Question: i'm working with laravel and ajax to make an autocomplete search. I'm using Jquery UI to show the results.
'''
<link rel="stylesheet"href="//codeorigin.jquery.com/ui/1.10.2/themes/smoothness/jquery-ui.css" />
<script src="//ajax.googleapis.com/ajax/libs/jquery/1.10.2/jquery.min.js"></script>
<script src="//codeorigin.jquery.com/ui/1.10.2/jquery-ui.min.js"></script>
<script type="text/javascript">
$(document).ready(function(){
$("#busqueda").autocomplete({
source: function (request, response) {
$.ajax({
url: "{{URL('ajax/getBooksAutocomplete')}}",
data: {
busqueda: this.term
},
success: function (data) {
response( $.map( data, function( item ) {
return {label: item.title, value: item.url};
}));
},
});
},
});
});
</script>
<script type="text/javascript">
$("#busqueda2").autocomplete({
select: function (event, ui) {
$('#busqueda2').val(ui.item.title);
$('#busqueda').val(ui.item.title);
}
});
</script>
'''
The autocomplete it's working:

but when I choose one options I'd like to redirect to the url of the option. The url: item.url
I think the result options have to be something like this:
'''
<div><a href="'+ item.url +'">'+item.title+'</a></div>
'''
?How can I do that?
Edit1: My form
'''
{{ Form::open(array('action' => array('BookController@getBooksAutocomplete'))) }}
{{ Form::text('busqueda', '', array('class'=>'ui-widget ui-widget-content ui-corner-all', 'id'=>'busqueda')) }}
{{ Form::close() }}
'''
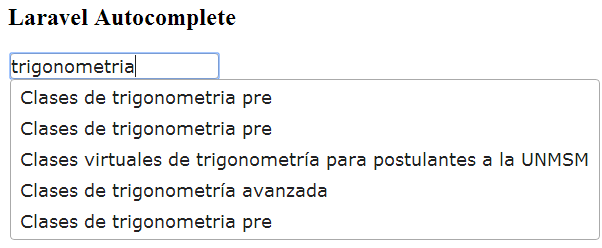
Answer: <URL> showing redirection to the item URL on selecting the option based on 'ui.item.url' value.
JS code:
'''
$(function() {
var projects = [
{
value: "yahoo",
label: "Yahoo !",
desc: "this is Yahoo !",
//icon: "jquery_32x32.png",
url:'http://yahoo.com'
},
{
value: "bing",
label: "Bing",
desc: "This is Bing !",
//icon: "jqueryui_32x32.png",
url:'http://bing.com'
},
{
value: "google",
label: "Google",
desc: "search engine",
//icon: "sizzlejs_32x32.png",
url:'http://google.com'
}
];
$( "#project" ).autocomplete({
minLength: 0,
source: projects,
focus: function( event, ui ) {
$( "#project" ).val( ui.item.label);
return false;
},
select: function( event, ui ) {
$( "#project" ).val( ui.item.label );
$( "#project-id" ).val( ui.item.value );
$( "#project-description" ).html( ui.item.desc );
$( "#project-icon" ).attr( "src", "images/" + ui.item.icon );
alert("You are going to be redirected to : "+ui.item.url);
window.location.href = ui.item.url;
return false;
}
})
.autocomplete( "instance" )._renderItem = function( ul, item ) {
return $( "<li>" )
.append( "<a>" + item.label + "<br>" + item.desc + "</a>" )
.appendTo( ul );
};
});
'''